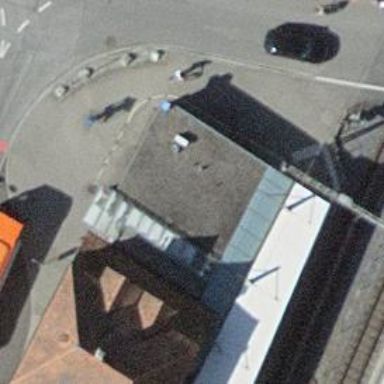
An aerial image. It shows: Kiosk.